Field crop: maize
Growth stage: 2
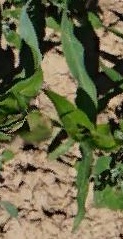
Species: maize